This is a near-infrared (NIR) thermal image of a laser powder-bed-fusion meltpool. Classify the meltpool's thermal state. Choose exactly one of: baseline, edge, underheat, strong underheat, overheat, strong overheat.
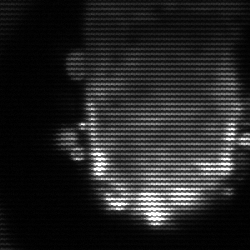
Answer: baseline